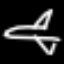
Label: airplane